Field crop: maize
Growth stage: 2
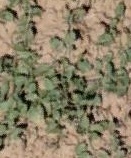
Species: convolvulus